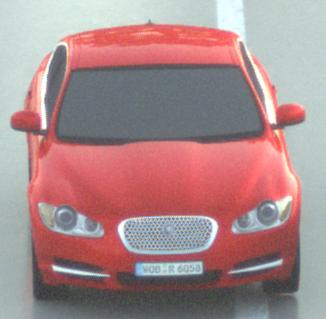
Make: Jaguar
Model: XF 3.0 V6
Detailed model: XF (X250) Limousine
Model produced from: 2010/02
Model produced until: 2010/10
Doors: 4
Color: red
Road condition: wet road
Daytime: sunrise or sunset
Contrast: low contrast